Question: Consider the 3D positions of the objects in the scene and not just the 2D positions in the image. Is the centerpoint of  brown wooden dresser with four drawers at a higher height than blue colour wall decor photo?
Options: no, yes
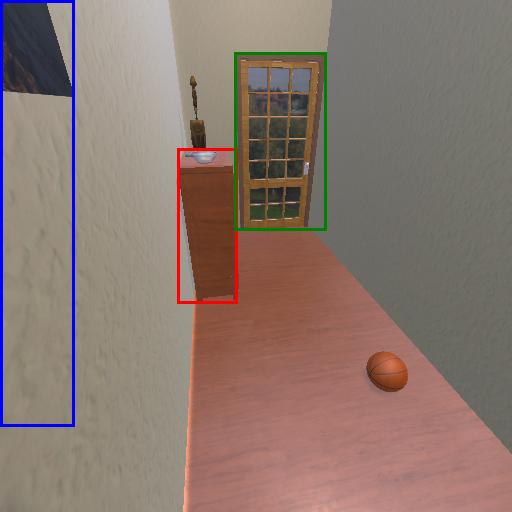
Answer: no